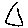
Label: triangle